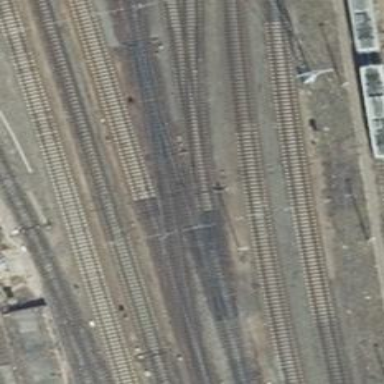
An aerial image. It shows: Railway switch with turnout to the right.